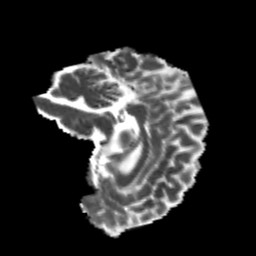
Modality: MD
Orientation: sagittal
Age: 23
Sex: female
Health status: healthy
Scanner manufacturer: philips
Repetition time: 7.39 s
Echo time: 0.08599 s